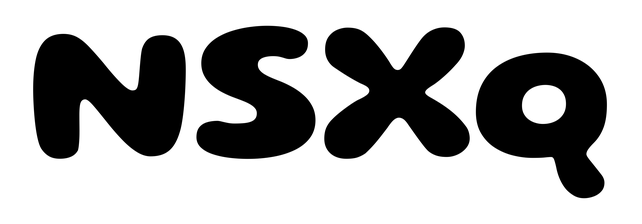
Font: Gluten_Bold